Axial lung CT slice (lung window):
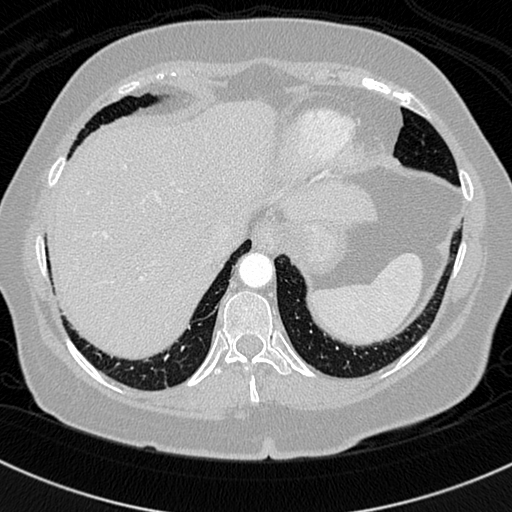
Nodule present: no